Question: So this code specifically says that there should be three rows and one column for 'JPanel' 'selectPanel', however, when I run it I get this result and just can't figure out what I'm doing wrong. Most of this code is not relevant to the problem I think. The beginning is where I make the panel that is giving me issues (selectPanel) and the end is where that panel is added to the JFrame (roiguide).
Result of Code:

'''
JPanel selectPanel = new JPanel();
selectPanel.setLayout(new GridLayout(3,1,0,0));
selectPanel.setBorder(BorderFactory.createEmptyBorder(10,10,10,10));
imp.getWindow().toFront();
IJ.setTool(Toolbar.RECTANGLE);
referenceButton = new JButton("Add reference region");
referenceButton.setEnabled(true);
referenceButton.addActionListener(new ActionListener(){
public void actionPerformed(ActionEvent e){
refDefine();
}
});
refLabel = new JLabel(" ("+printformat.format(rno)+"/1)");
selectPanel.add(referenceButton);
selectPanel.add(refLabel);
backgroundButton = new JButton("Add background region");
backgroundButton.setEnabled(true);
backgroundButton.addActionListener(new ActionListener(){
public void actionPerformed(ActionEvent e){
brDefine();
}
});
backgroundLabel = new JLabel(" ("+printformat.format(bno)+"/"+printformat.format(spotno)+")");
selectPanel.add(backgroundButton);
selectPanel.add(backgroundLabel);
spotButton = new JButton("Add spot");
spotButton.setEnabled(true);
spotButton.addActionListener(new ActionListener(){
public void actionPerformed(ActionEvent e){
spotDefine();
}
});
spotLabel = new JLabel(" ("+printformat.format(sno)+"/"+printformat.format(spotno)+")");
selectPanel.add(spotButton);
selectPanel.add(spotLabel);
JPanel editPanel = new JPanel();
selectPanel.setLayout(new GridLayout(2,1,20,20));
selectPanel.setBorder(BorderFactory.createEmptyBorder(10,10,10,10));
jComboBox1 = new JComboBox();
editPanel.add(jComboBox1);
JButton editButton = new JButton("Edit ROIs");
editButton.setEnabled(true);
editButton.addActionListener(new ActionListener(){
public void actionPerformed(ActionEvent e){
String item = (String) jComboBox1.getSelectedItem();
Roi roi = overlay.get(overlay.getIndex(item));
}
});
editPanel.add(editButton);
// Create the buttonPanel, which has the "Cancel" and "OK" buttons
JPanel buttonPanel = new JPanel();
buttonPanel.setLayout(new GridLayout(1,2,20,20));
buttonPanel.setBorder(BorderFactory.createEmptyBorder(10,10,10,10));
JButton cancelButton = new JButton("Cancel");
cancelButton.setEnabled(true);
cancelButton.addActionListener(new ActionListener(){
public void actionPerformed(ActionEvent e){
didCancel = true;
roiguide.dispose();
overlay.clear();
}
});
buttonPanel.add(cancelButton);
JButton okButton = new JButton("OK");
okButton.setEnabled(true);
okButton.addActionListener(new ActionListener(){
public void actionPerformed(ActionEvent e){
if(current!=roino){
IJ.error("ROI Manager","Please select " + roino + " regions of interest.");
}else{
canContinue=true;
roiguide.dispose();
}
}
});
buttonPanel.add(okButton);
// Create and populate the JFrame
roiguide = new JFrame("Add regions of interest:");
roiguide.getContentPane().add(selectPanel, BorderLayout.NORTH);
roiguide.getContentPane().add(editPanel, BorderLayout.WEST);
roiguide.getContentPane().add(buttonPanel, BorderLayout.EAST);
roiguide.pack();
roiguide.setLocation(400,400);
roiguide.setVisible(true);
roiguide.setResizable(false);
'''
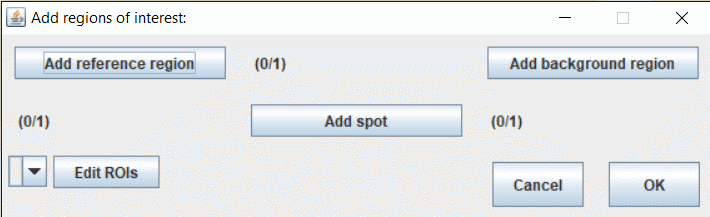
Answer: > the addition of a new feature broke the display
Then you know what you changed so you should know where to start looking:
This looks suspicious:
'''
JPanel editPanel = new JPanel();
selectPanel.setLayout(new GridLayout(2,1,20,20));
'''